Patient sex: M
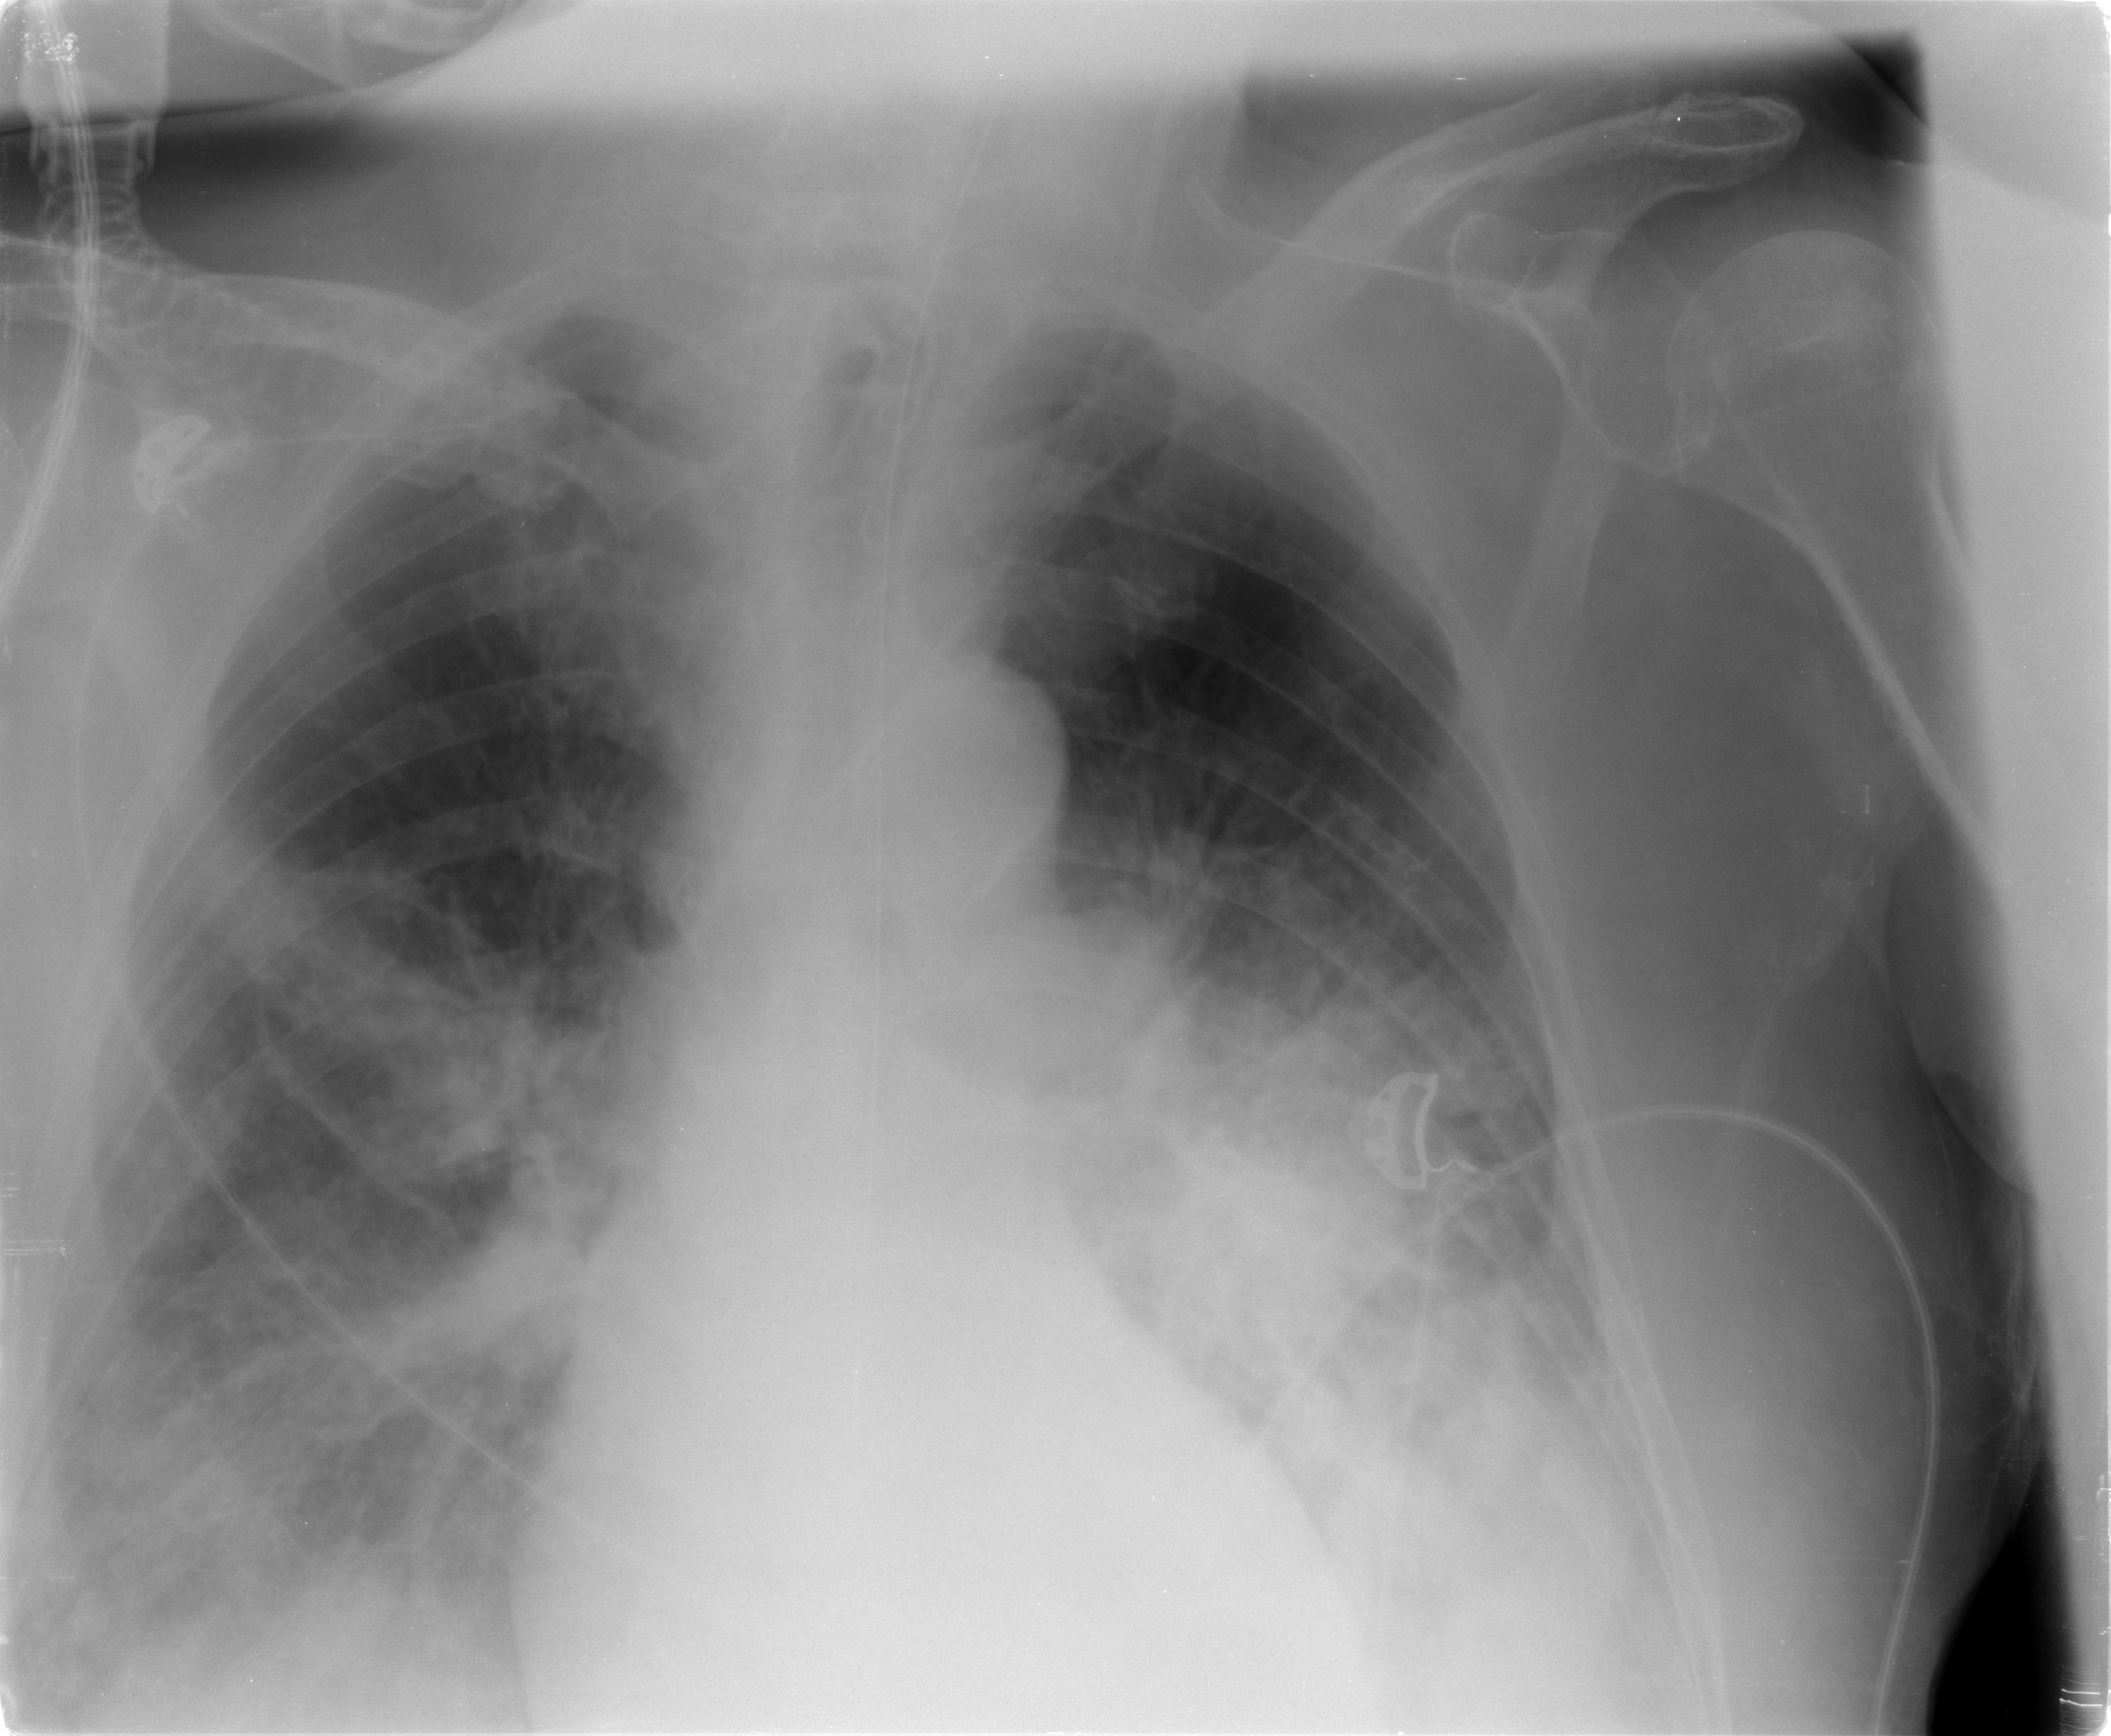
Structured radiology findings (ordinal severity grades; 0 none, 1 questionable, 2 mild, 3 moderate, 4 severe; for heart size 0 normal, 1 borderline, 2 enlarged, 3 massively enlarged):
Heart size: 0
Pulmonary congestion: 1
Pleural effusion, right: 2
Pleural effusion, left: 2
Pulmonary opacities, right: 3
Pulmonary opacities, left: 4
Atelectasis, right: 2
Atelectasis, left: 2